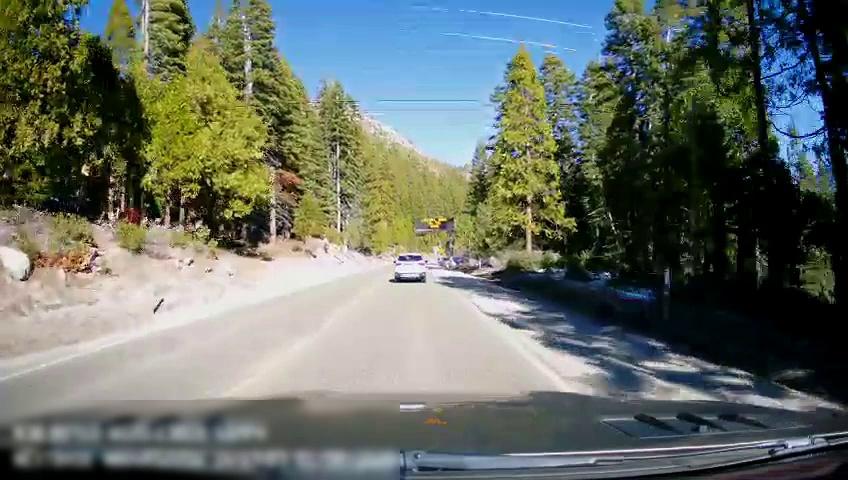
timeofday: Day
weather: Sunny
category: Drivable Space
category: Vehicles | SUV
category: Lanes | Opposite Lane
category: Lanes | Current Lane
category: Traffic | Signs